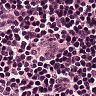
Metastatic tissue present: no